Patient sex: M
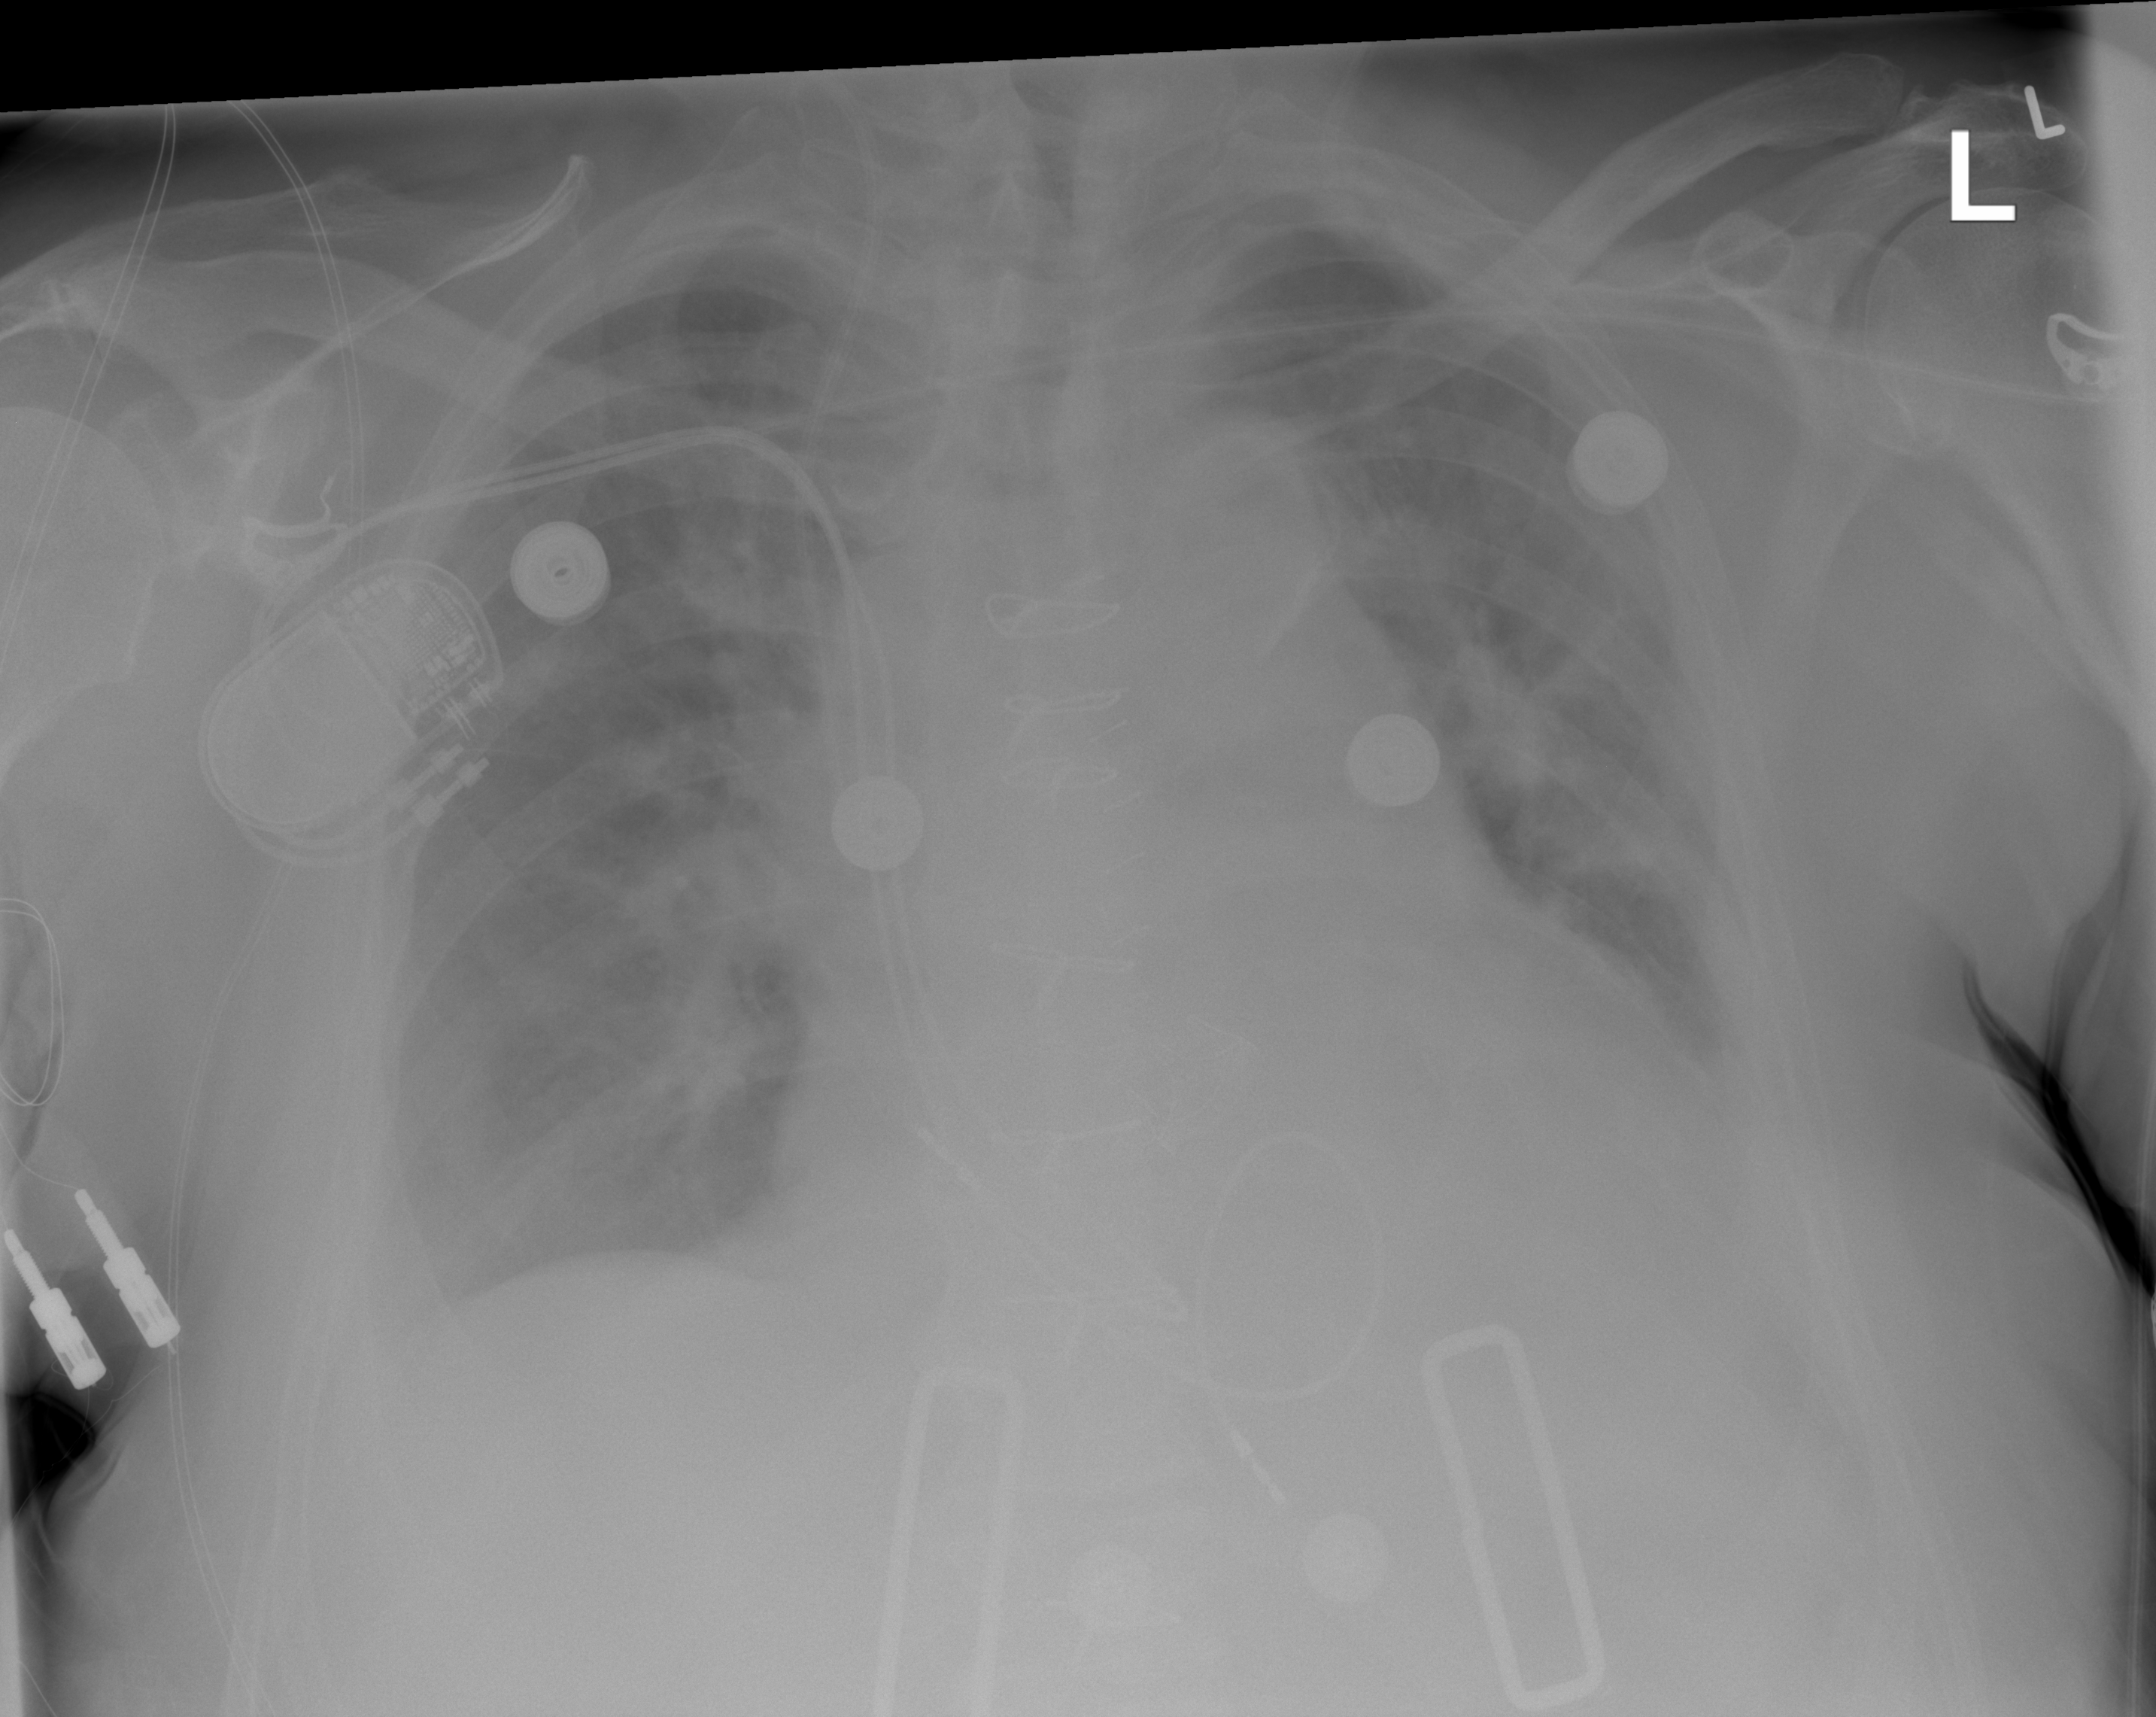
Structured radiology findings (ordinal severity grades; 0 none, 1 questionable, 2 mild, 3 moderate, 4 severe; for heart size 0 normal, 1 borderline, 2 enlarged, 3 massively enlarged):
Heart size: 2
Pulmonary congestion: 2
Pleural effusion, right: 2
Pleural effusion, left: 2
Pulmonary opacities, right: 0
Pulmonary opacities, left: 0
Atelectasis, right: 0
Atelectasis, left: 2